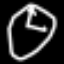
Label: clock